Question: I am trying to align JPanel vertically. setAlignmentY is not working as expected.
Here is what I have done so far.
'''
import java.awt.Color;
import java.awt.Component;
import java.awt.GridLayout;
import javax.swing.BoxLayout;
import javax.swing.JFrame;
import javax.swing.JLabel;
import javax.swing.JPanel;
import javax.swing.JTextField;
import javax.swing.border.LineBorder;
public class ValignJPanel {
public static void main(String args[]) {
JFrame frame = new JFrame("Vertical Alignment");
frame.setDefaultCloseOperation(JFrame.EXIT_ON_CLOSE);
JPanel panel1 = wrapPanel(createPanel(), Component.TOP_ALIGNMENT);
JPanel panel2 = wrapPanel(createPanel(), Component.CENTER_ALIGNMENT);
JPanel panel3 = wrapPanel(createPanel(), Component.BOTTOM_ALIGNMENT);
frame.setLayout(new GridLayout(1, 3));
frame.add(panel1);
frame.add(panel2);
frame.add(panel3);
frame.setSize(400, 150);
frame.setVisible(true);
}
private static JPanel wrapPanel(JPanel oldPanel, float alignment) {
JPanel panel = new JPanel();
oldPanel.setAlignmentY(alignment);
panel.add(oldPanel);
return panel;
}
private static JPanel createPanel() {
JPanel panel = new JPanel();
panel.setLayout(new BoxLayout(panel, BoxLayout.Y_AXIS));
panel.add(new JLabel("Hello world"));
panel.add(new JTextField(10));
panel.setBorder(new LineBorder(Color.red));
return panel;
}
}
'''
I am trying to create a wrapper method which takes JPanel & wraps it as given alignment.
EDIT (from comment, with image) I am trying to get output which looks like this, but in place of button, i want to have JPanel

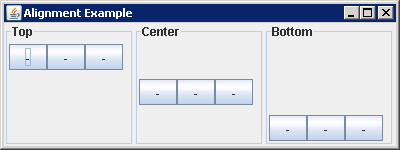
Answer: What you need to do is set the layout to 'BoxLayout' for the 'new JPanel' in the 'wrapPanel' method.
'''
JPanel panel = new JPanel();
BoxLayout layout = new BoxLayout(panel, BoxLayout.LINE_AXIS);
panel.setLayout(layout);
'''
With your current code It doesn't seem to work because it'll stretch the text field. If you use a 'JButton' in place of the 'JTextFeild' you will see the effect. I'm still trying to figure out why the text field does that.
---
Along with the above code, to fix the problem of the text field stretching, as answered by Camickr in <URL>
> 'BoxLayout' is one of the few layout managers that respects the minimum and maximum sizes of a component. So if you want to prevent a panel from stretching you can use:
'''
panel.setMaximumSize( panel.getPreferredSize() );
'''
The above code is what you want to put in the 'createPanel' method.

'''
import java.awt.Color;
import java.awt.Component;
import java.awt.GridLayout;
import javax.swing.BoxLayout;
import javax.swing.JFrame;
import javax.swing.JLabel;
import javax.swing.JPanel;
import javax.swing.JTextField;
import javax.swing.border.LineBorder;
public class ValignJPanel {
public static void main(String args[]) {
JFrame frame = new JFrame("Vertical Alignment");
frame.setDefaultCloseOperation(JFrame.EXIT_ON_CLOSE);
JPanel panel1 = wrapPanel(createPanel(), Component.TOP_ALIGNMENT);
JPanel panel2 = wrapPanel(createPanel(), Component.CENTER_ALIGNMENT);
JPanel panel3 = wrapPanel(createPanel(), Component.BOTTOM_ALIGNMENT);
frame.setLayout(new GridLayout(1, 3));
frame.add(panel1);
frame.add(panel2);
frame.add(panel3);
frame.setSize(400, 150);
frame.setVisible(true);
}
private static JPanel wrapPanel(JPanel oldPanel, float alignment) {
JPanel panel = new JPanel();
BoxLayout layout = new BoxLayout(panel, BoxLayout.LINE_AXIS);
panel.setLayout(layout);
oldPanel.setAlignmentY(alignment);
panel.add(oldPanel);
return panel;
}
private static JPanel createPanel() {
JPanel panel = new JPanel();
panel.setLayout(new BoxLayout(panel, BoxLayout.Y_AXIS));
panel.add(new JLabel("Hello world"));
panel.add(new JTextField(10));
panel.setBorder(new LineBorder(Color.red));
panel.setMaximumSize( panel.getPreferredSize());
return panel;
}
}
'''